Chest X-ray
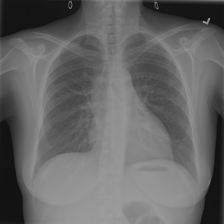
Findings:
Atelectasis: negative
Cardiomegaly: negative
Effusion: negative
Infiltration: negative
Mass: negative
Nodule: negative
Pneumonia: negative
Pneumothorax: negative
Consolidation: negative
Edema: negative
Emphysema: negative
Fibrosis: negative
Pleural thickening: negative
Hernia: negative